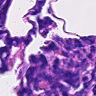
Metastatic tissue present: no